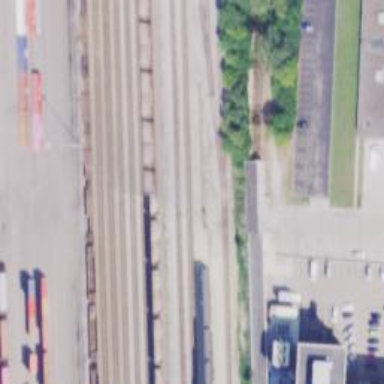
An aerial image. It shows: Railway siding with rails.